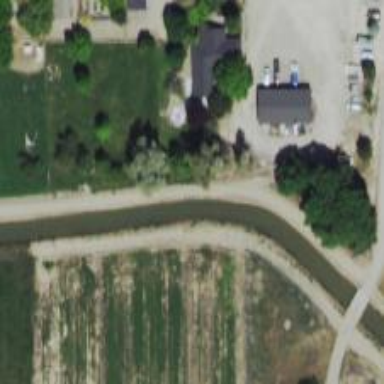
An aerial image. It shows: Irrigation canal.